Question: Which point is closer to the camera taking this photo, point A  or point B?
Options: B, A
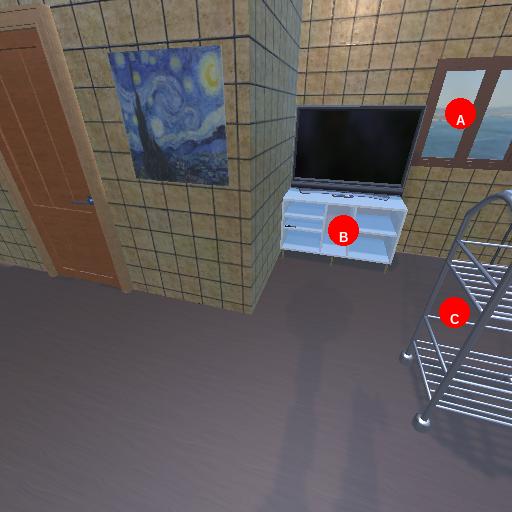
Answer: B